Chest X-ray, PA view. Patient: 59 years old, sex M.
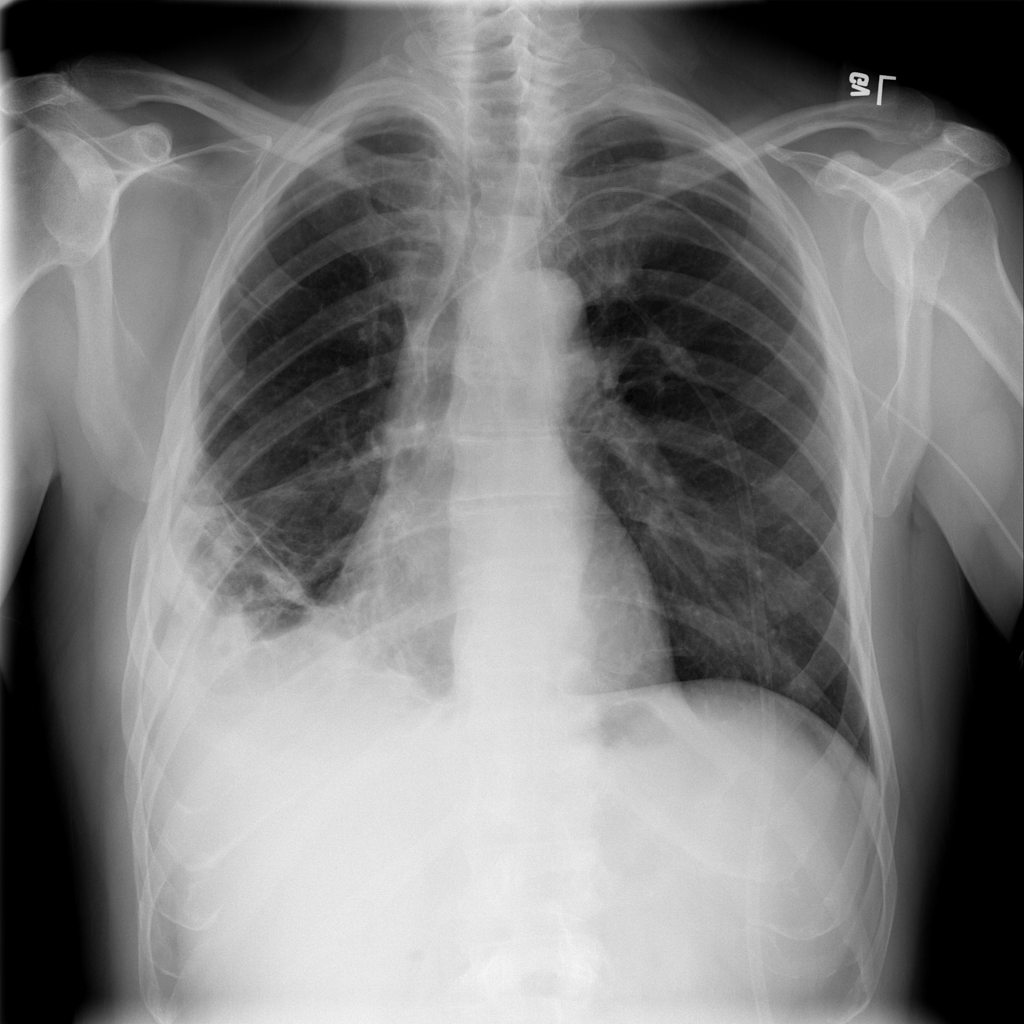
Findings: No Finding